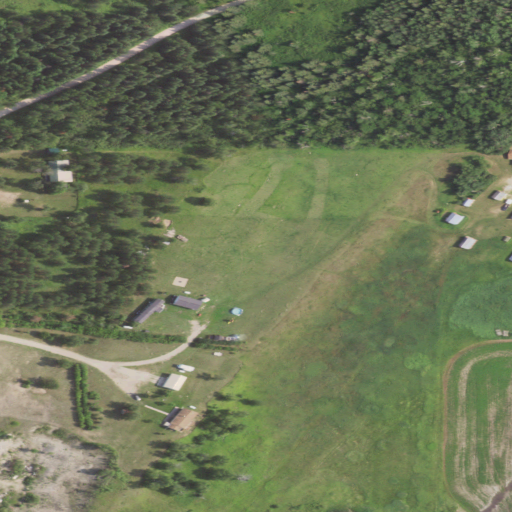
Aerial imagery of mountain in Minnesota named Minnesota Hill containing pasture, cultivated crops, deciduous forest, woody wetlands, open development, herbaceous wetlands, grassland, low intensity development, and medium intensity development